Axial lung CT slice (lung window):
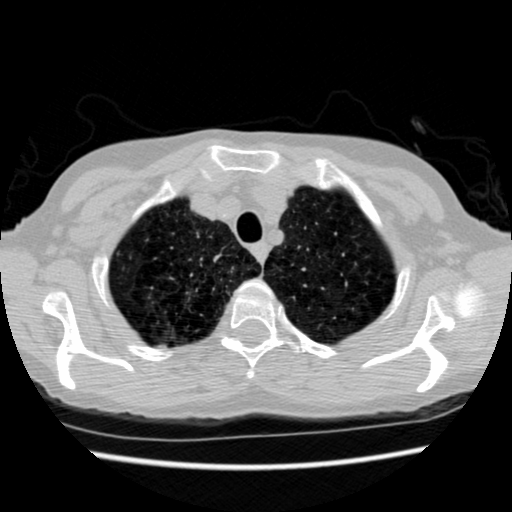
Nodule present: no